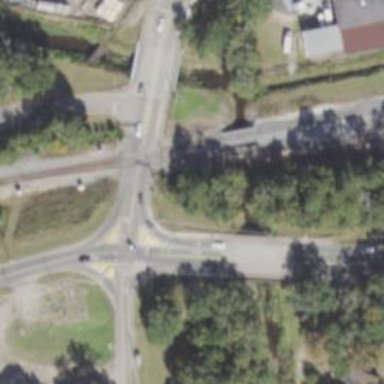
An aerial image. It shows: Level crossing with lights at railway intersection.